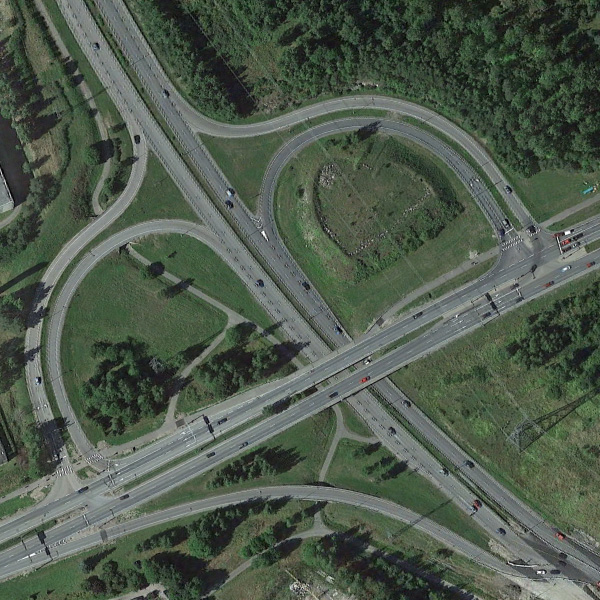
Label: Viaduct